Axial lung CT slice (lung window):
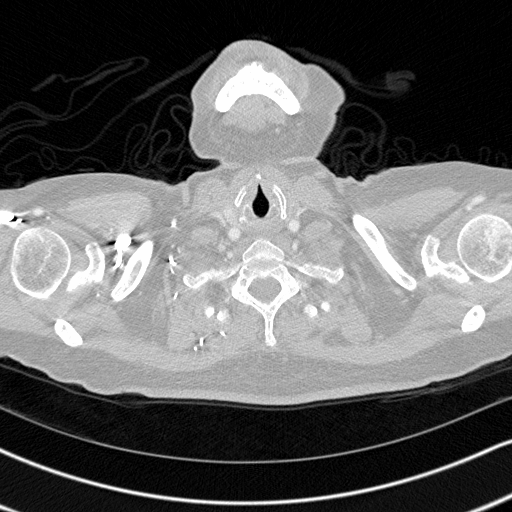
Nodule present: no